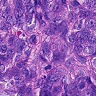
Metastatic tissue present: yes